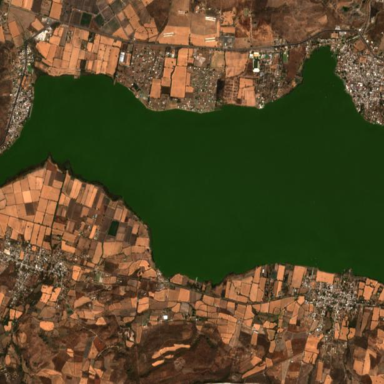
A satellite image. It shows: Beautiful lake surrounded by nature.